Chest X-ray. View position: AP
Patient age: 58
Patient sex: F
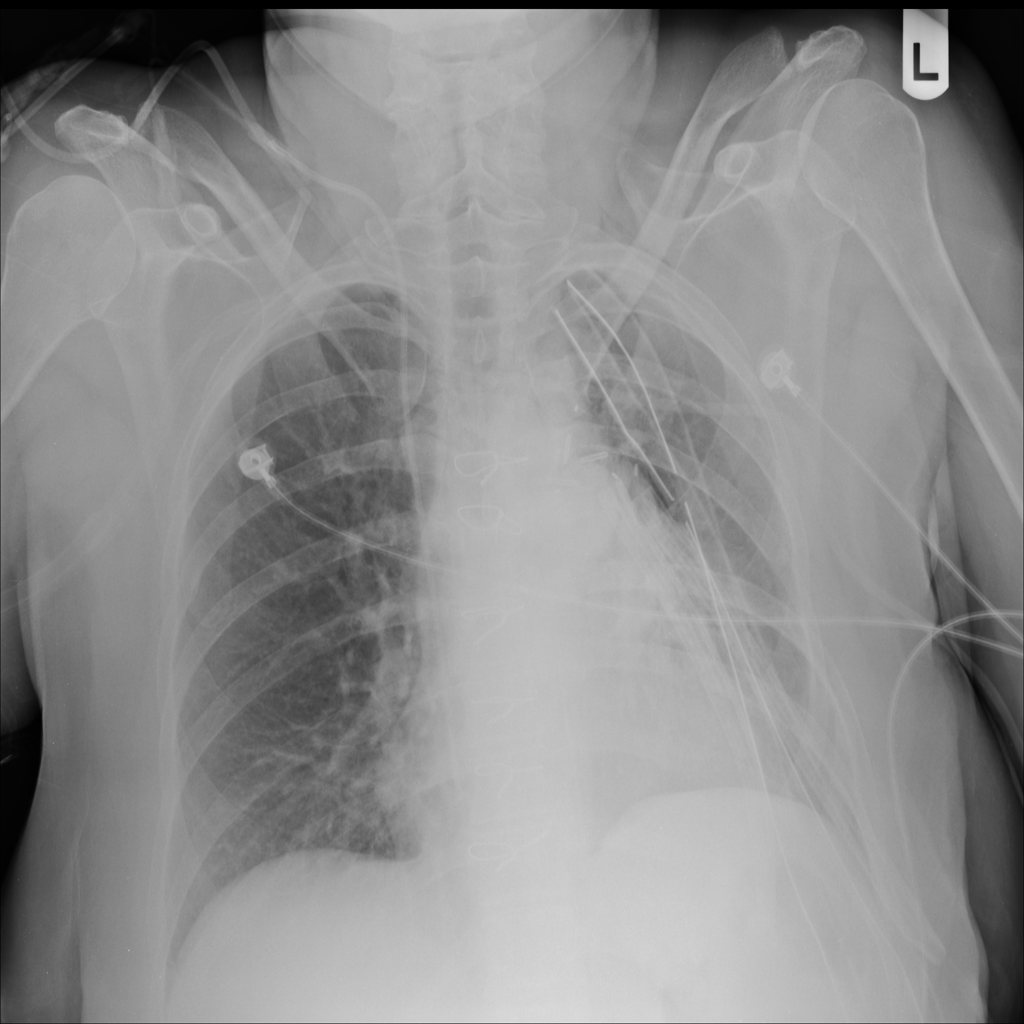
Finding: Pneumothorax